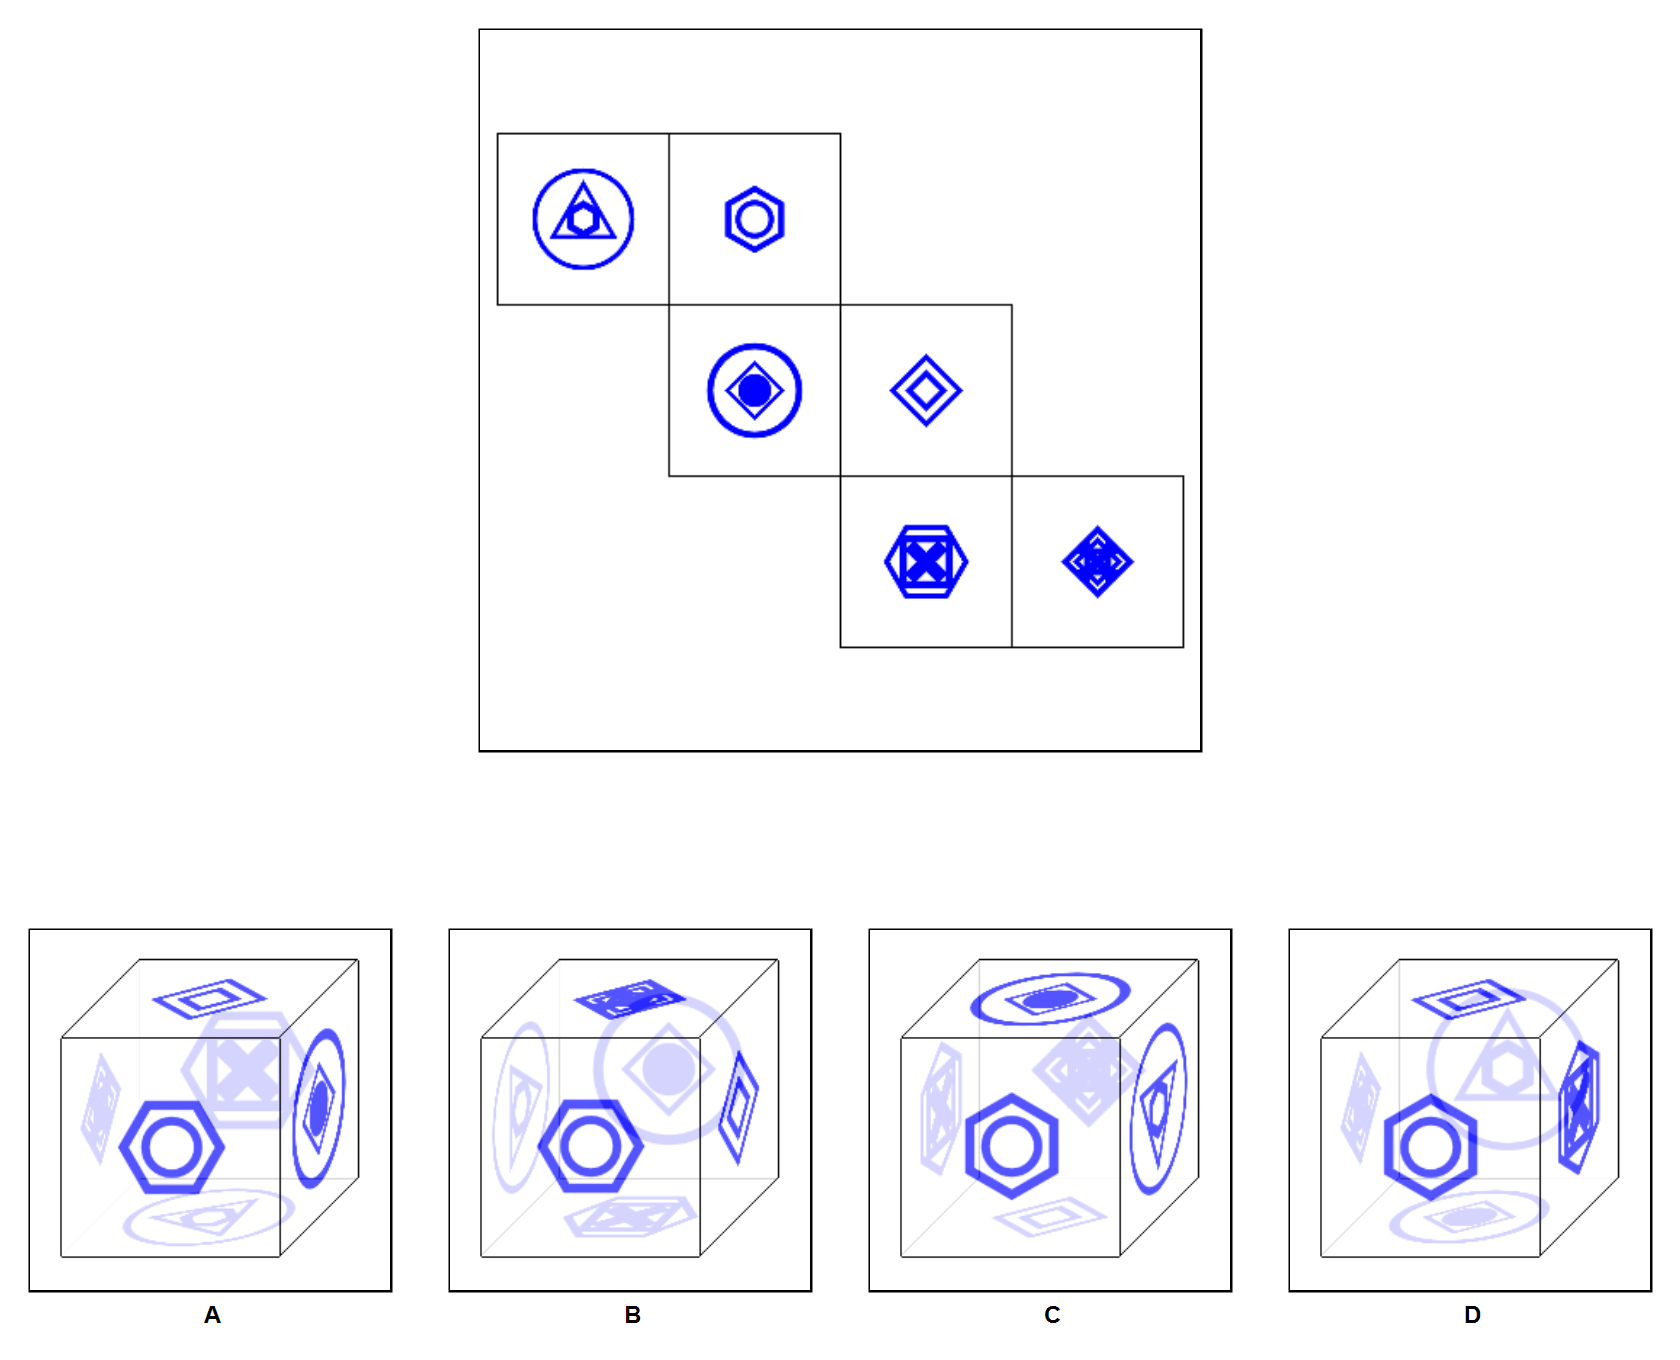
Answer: A